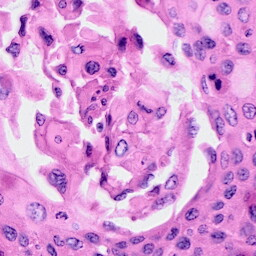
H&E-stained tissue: Cervix